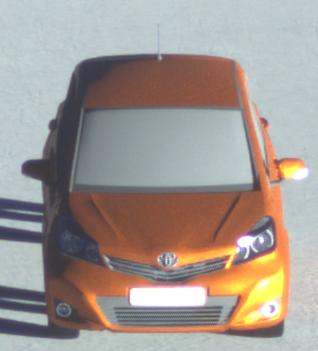
Make: Toyota
Model: Yaris 1.0
Detailed model: Yaris (XP9)
Model produced from: 2009/01
Model produced until: 2010/10
Doors: 3
Color: orange
Road condition: dry road
Daytime: sunrise or sunset
Contrast: high contrast